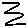
Label: zigzag